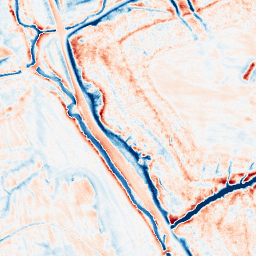
Category: edge_preserving
Decomposition family: anisotropic_diffusion
Decomposition parameters: iterations: 50
kappa: 100
gamma: 0.15
Upsampling method: regularized
Upsampling parameters: scale: 2
lambda_reg: 0.01
Upsampling scale: 2